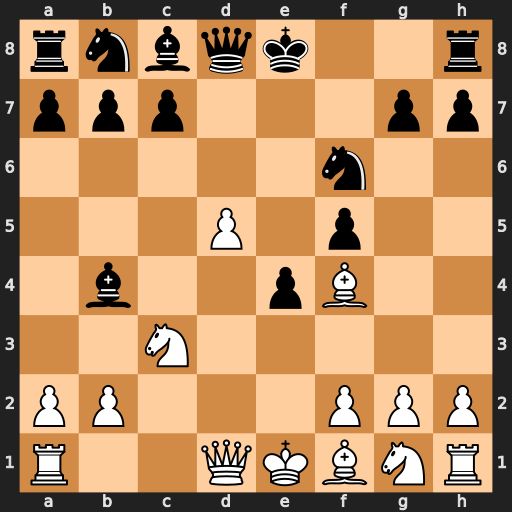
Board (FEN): rnbqk2r/ppp3pp/5n2/3P1p2/1b2pB2/2N5/PP3PPP/R2QKBNR
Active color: w
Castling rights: KQkq
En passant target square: -
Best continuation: Qa4+ c6 Qxb4